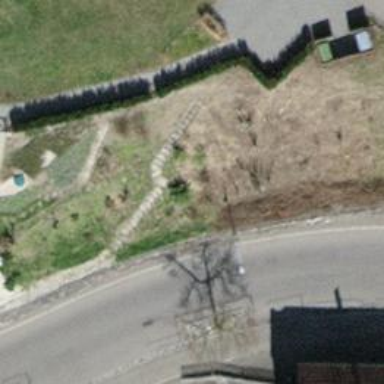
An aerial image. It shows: Retaining wall.